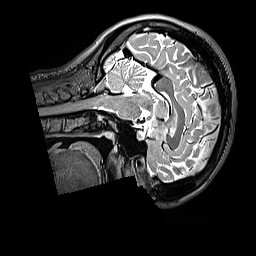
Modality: T2w
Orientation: sagittal
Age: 21
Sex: female
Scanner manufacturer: siemens
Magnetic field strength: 3 T
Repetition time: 3.2 s
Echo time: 0.408 s